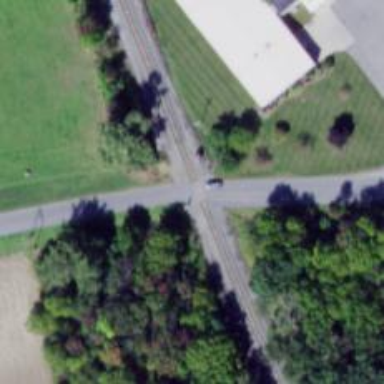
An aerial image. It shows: Level crossing along the railway.